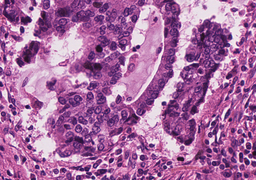
Tumor epithelial tissue: yes
Tumor-associated stroma tissue: yes
Normal tissue: no